Interaction volume radius: 5 \u00c5
Interaction volume height: 15 \u00c5
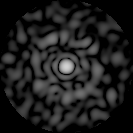
Disorder parameter: 0.8628